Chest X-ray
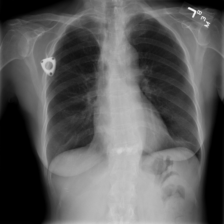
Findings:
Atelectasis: negative
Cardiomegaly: negative
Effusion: negative
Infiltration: negative
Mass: negative
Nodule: negative
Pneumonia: negative
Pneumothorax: negative
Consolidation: negative
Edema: negative
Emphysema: negative
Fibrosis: negative
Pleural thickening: negative
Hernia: negative